Field crop: maize
Growth stage: 1
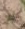
Species: salsola